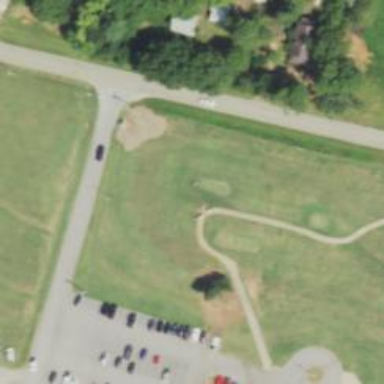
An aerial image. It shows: Path for golf carts.